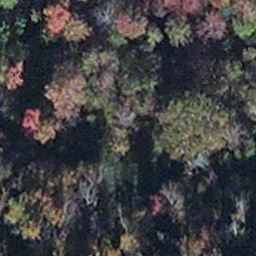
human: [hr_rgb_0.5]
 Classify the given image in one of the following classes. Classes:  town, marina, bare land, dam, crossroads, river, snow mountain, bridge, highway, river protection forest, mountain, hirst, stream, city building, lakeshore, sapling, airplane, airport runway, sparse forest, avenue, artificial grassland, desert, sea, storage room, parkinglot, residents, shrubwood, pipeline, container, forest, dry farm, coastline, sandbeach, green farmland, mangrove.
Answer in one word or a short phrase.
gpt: mangrove